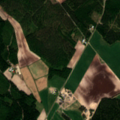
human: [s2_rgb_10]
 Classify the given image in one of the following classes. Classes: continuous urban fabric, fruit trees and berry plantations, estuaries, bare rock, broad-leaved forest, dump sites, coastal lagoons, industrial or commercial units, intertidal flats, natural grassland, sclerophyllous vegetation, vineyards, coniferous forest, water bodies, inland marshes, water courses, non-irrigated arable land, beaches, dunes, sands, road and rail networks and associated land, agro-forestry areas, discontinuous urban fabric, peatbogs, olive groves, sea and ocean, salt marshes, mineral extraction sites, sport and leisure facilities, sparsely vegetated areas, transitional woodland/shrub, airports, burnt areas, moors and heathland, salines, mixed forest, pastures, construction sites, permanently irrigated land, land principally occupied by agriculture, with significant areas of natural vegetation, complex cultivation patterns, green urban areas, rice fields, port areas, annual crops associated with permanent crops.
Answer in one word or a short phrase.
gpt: non-irrigated arable land, land principally occupied by agriculture, with significant areas of natural vegetation, coniferous forest, mixed forest, transitional woodland/shrub